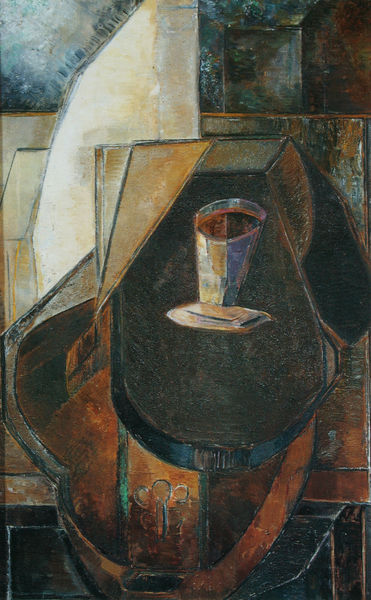
Titel: Absinth
Künstler: Anton Pevzner
Standort: St. Petersburg
Institution: Russisches Museum
Schlagwörter: blau, weiß, grün, kubismus, ocker, braun, cafe, fenster, frau, glas, grau, holz, orange, schwarz, stuhl, tisch, beige, wand, vorhang, spiegelung, boden, figur, stilleben, stillleben, papier, perspektive, abstrakt, fläche, flächen, formen, linien, bank, kaffee, tasse, becher, erdfarben, linie, untertasse, picasso, colorit, kaffe, unterteller, zweidimensional, ansichten, analytischer kubismus, braque, bracque, aufspitterung